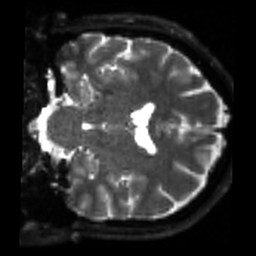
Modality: sbref
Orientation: coronal
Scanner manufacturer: siemens
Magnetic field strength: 3 T
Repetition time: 4 s
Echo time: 0.0594 s